Question: Count the number of objects in the diagram.
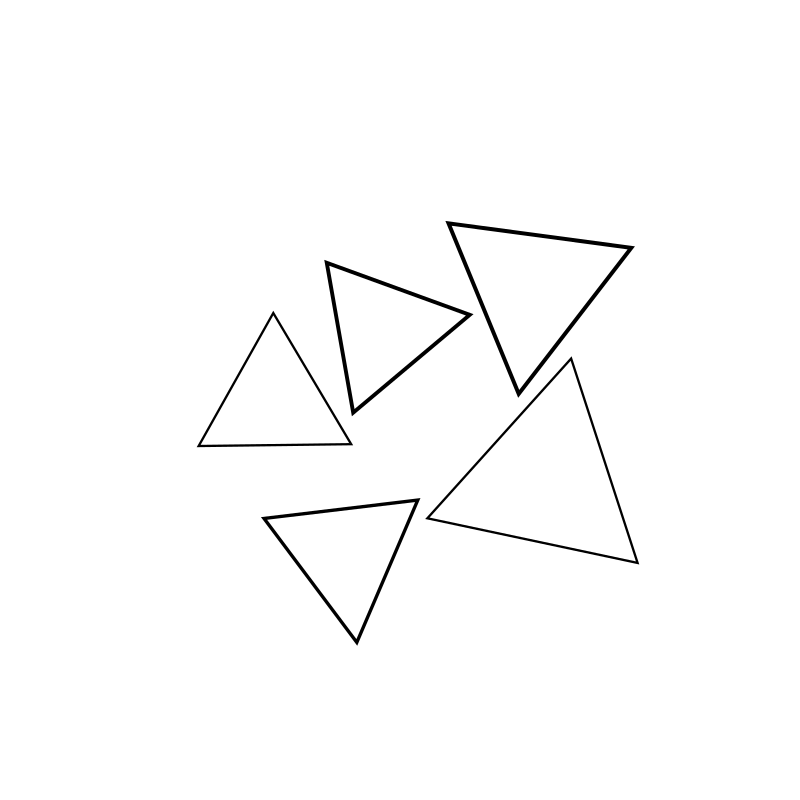
Answer: 5